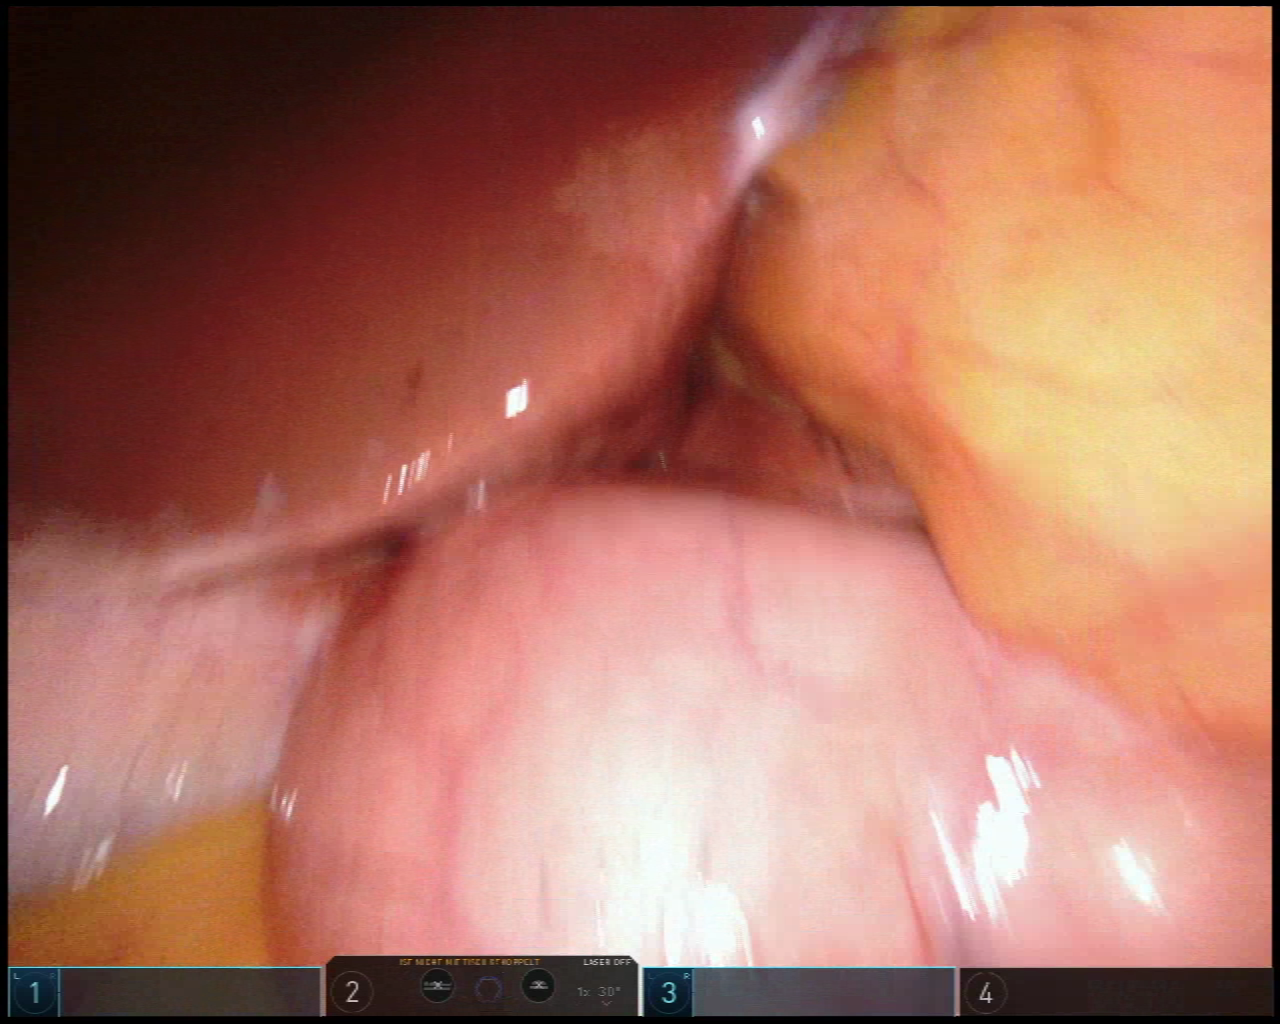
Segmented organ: liver
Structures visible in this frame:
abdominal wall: no
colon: no
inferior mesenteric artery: no
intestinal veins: no
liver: yes
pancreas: no
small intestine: no
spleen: no
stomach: yes
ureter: no
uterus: no
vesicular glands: no